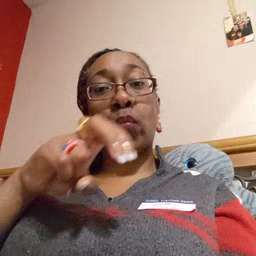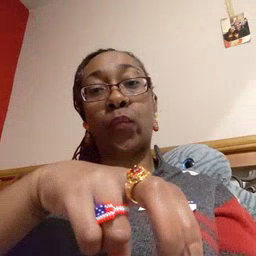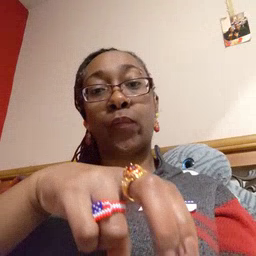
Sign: ride